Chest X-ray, PA view. Patient: 39 years old, sex M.
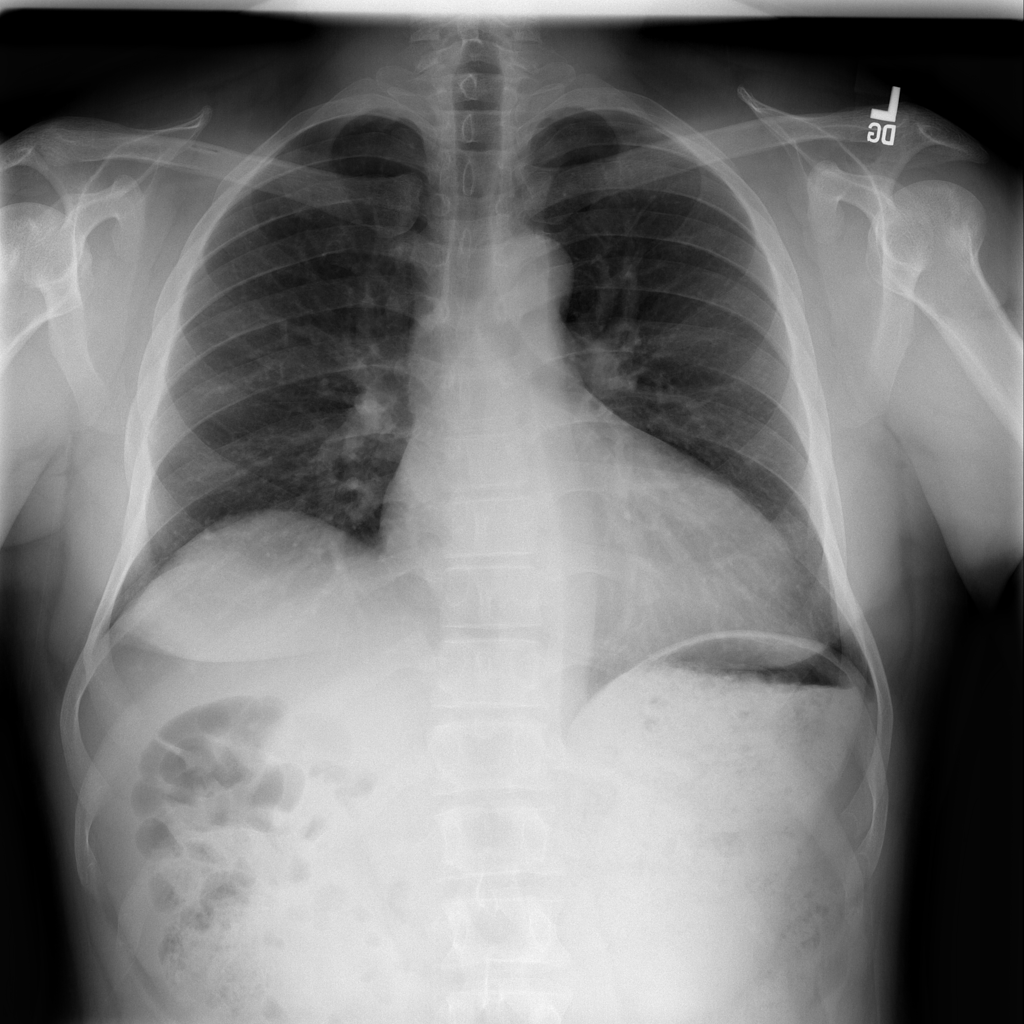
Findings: Cardiomegaly